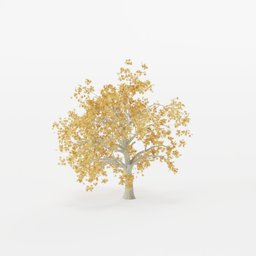
Label: nature